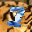
Label: 3